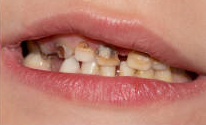
Condition: Caries